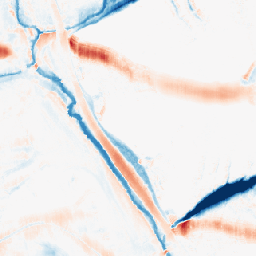
Category: morphological
Decomposition family: morphological_ellipse
Decomposition parameters: operation: average
width: 30
height: 10
Upsampling method: area
Upsampling parameters: scale: 8
Upsampling scale: 8